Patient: sex M, age 67
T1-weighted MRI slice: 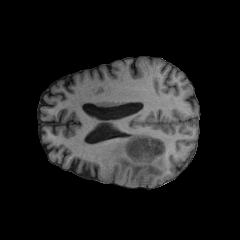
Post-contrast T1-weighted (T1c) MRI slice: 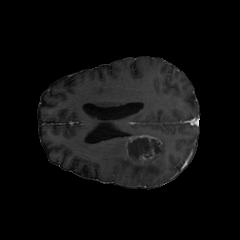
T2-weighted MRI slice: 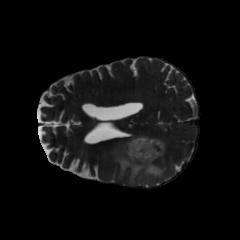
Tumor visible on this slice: yes
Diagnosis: Glioblastoma, IDH-wildtype
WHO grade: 4